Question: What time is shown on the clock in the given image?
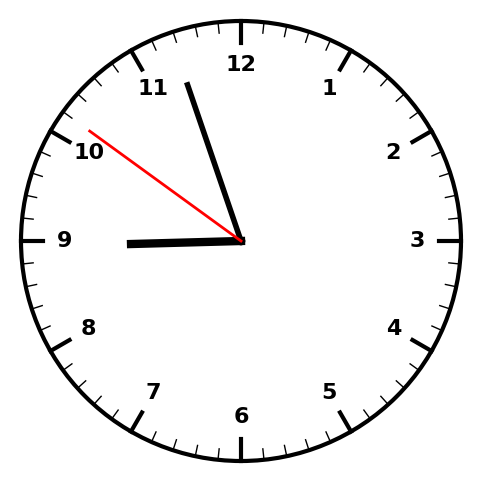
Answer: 08:56:51